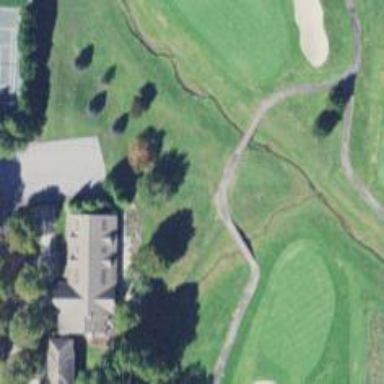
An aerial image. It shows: Lateral water hazard in golf course.